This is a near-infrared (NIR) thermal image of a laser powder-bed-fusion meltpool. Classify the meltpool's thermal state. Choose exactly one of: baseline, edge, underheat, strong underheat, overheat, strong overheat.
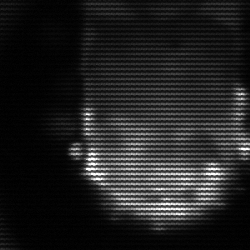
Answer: baseline